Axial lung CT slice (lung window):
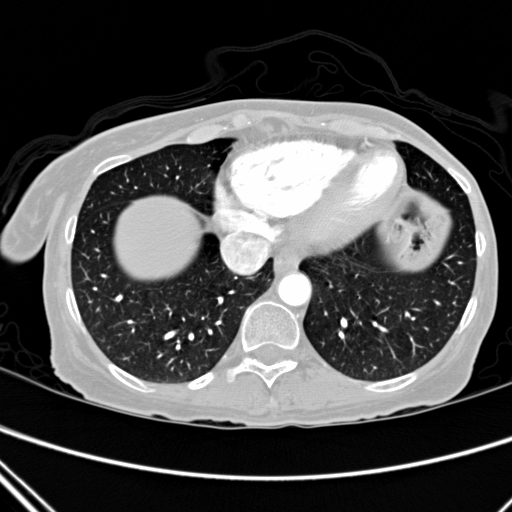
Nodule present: no